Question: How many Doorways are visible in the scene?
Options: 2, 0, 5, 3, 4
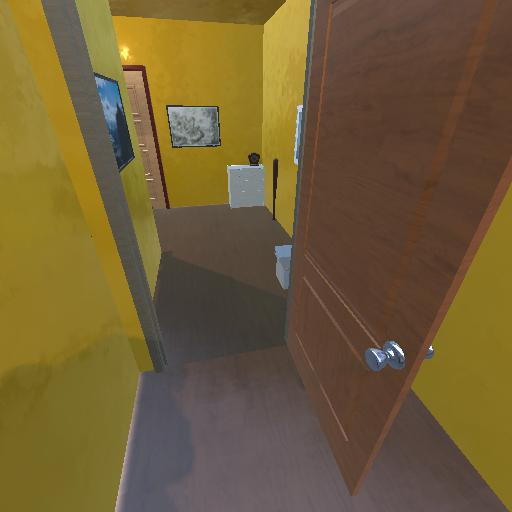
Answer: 2